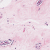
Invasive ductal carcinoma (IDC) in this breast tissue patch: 0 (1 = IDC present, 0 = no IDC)